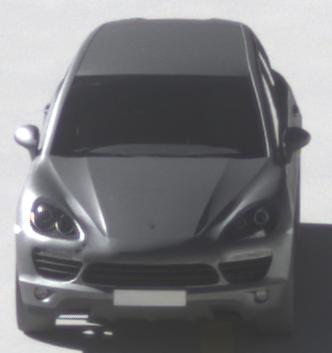
Make: Porsche
Model: Cayenne
Detailed model: Cayenne (958)
Model produced from: 2010/05
Model produced until: 2014/07
Doors: 5
Color: gray
Road condition: dry road
Daytime: morning or afternoon
Contrast: high contrast